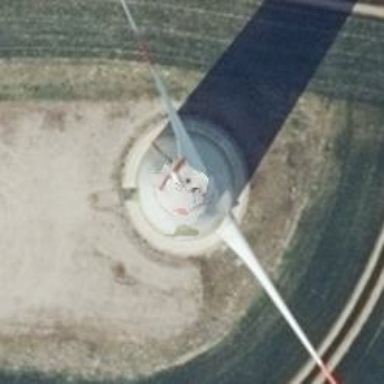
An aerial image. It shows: Wind generator powered by wind. The generator type is horizontal axis and it uses wind turbines.